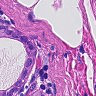
Metastatic tissue present: yes